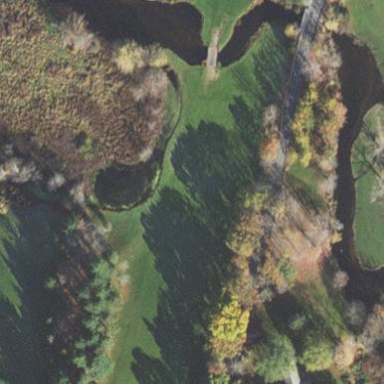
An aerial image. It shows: Water hazard on golf course. The hazard is natural water feature.